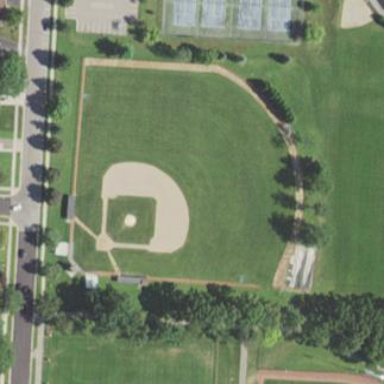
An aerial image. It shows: Baseball pitch for leisure land activities.